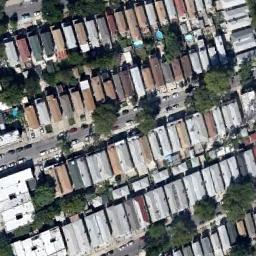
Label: dense_residential